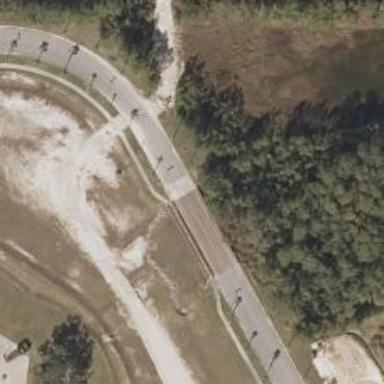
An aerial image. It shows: Unclassified road on bridge.